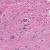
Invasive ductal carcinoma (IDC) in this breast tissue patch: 0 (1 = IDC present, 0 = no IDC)